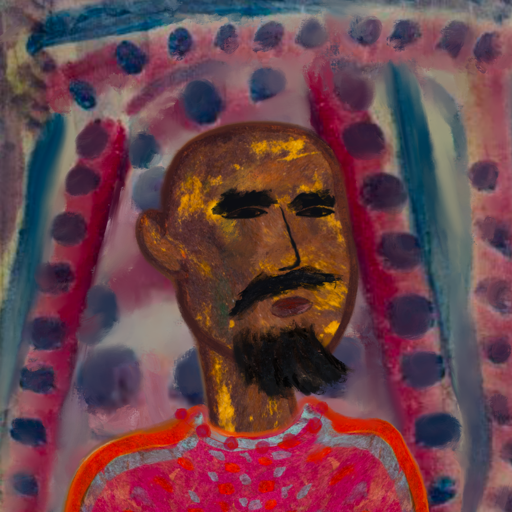
Background: HillGirl, Head And Neck Side: Comrade, Face Side: Mosgoul, Bust: Sisters, Hair Side: Blank, Head Accessory: Blank, Second Necklace: Blank, Necklace: Irani_3, Baby: Blank